Question: I was attempting to make a secondary set of var paths for Linux but as it turns out, '/' auto-resolves to 'C:/' in Eclipse. Is this a safe intended use or a happy accident?
'''
BOOST_ROOT = /boost_1_55_0
GCC C++ include path: ${BOOST_ROOT}
MinGW C++ library path: ${BOOST_ROOT}\stage\lib
'''

It seems to work and does compile fine (only tested Win) but seems like it may not be an intentional feature.
The old 'BOOST_ROOT = C:/boost_1_55_0' is also shown in the picture.
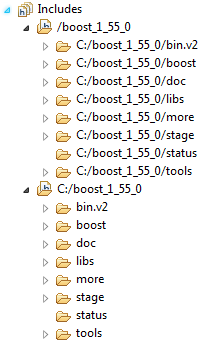
Answer: I have found a solution to this by moving boost into the workspace directory and using the ${workspace_loc} Eclipse variable to reference it.